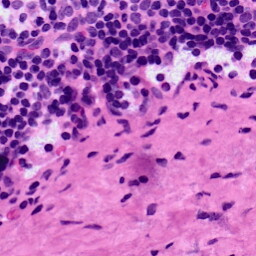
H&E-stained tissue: LymphNode